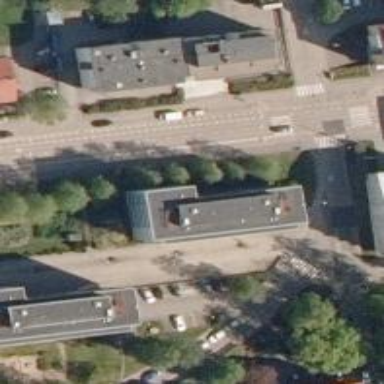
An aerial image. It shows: Footway tunnel passing through building.